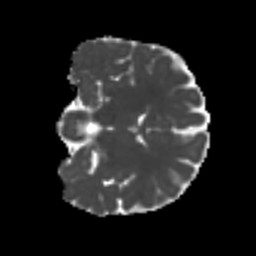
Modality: MD
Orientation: coronal
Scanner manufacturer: siemens
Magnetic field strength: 3 T
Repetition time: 4 s
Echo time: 0.0594 s